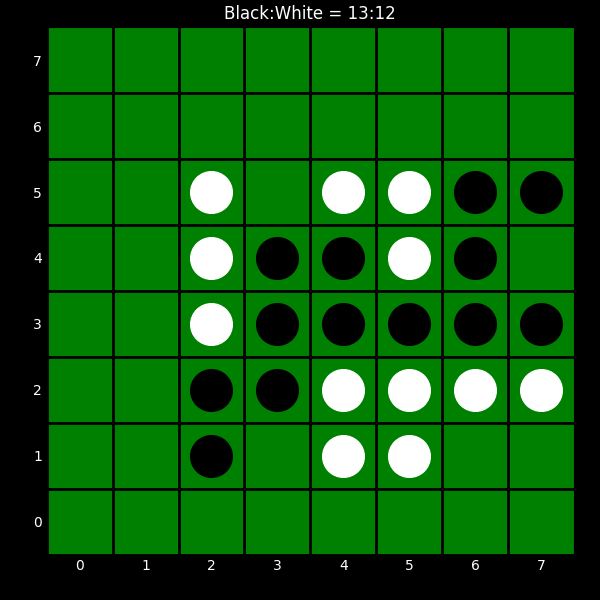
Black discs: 13
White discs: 12